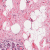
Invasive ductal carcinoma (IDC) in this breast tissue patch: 0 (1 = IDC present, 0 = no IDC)